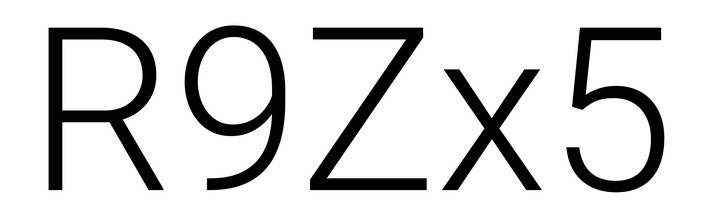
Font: Roboto_Light